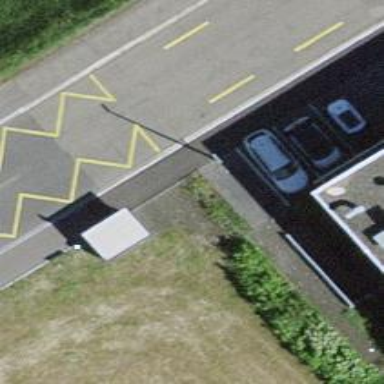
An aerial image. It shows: Platform for public transport with shelter.